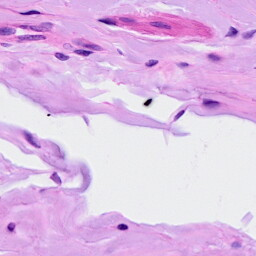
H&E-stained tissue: Ovarian